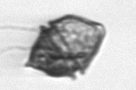
Label: Kryptoperidinium_triquetrum